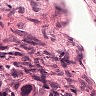
Metastatic tissue present: yes